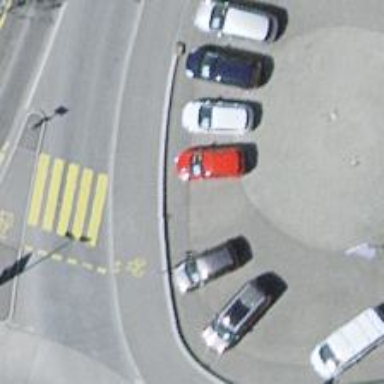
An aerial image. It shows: Kerb barrier.